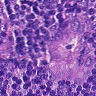
Metastatic tissue present: yes